Interaction volume radius: 5 \u00c5
Interaction volume height: 35 \u00c5
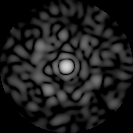
Disorder parameter: 0.8186